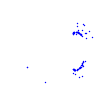
Particle: proton